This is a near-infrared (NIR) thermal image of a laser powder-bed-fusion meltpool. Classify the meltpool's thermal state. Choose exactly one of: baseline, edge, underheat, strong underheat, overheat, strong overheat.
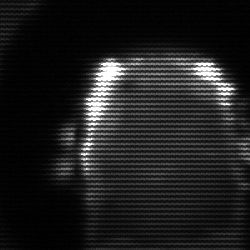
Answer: baseline